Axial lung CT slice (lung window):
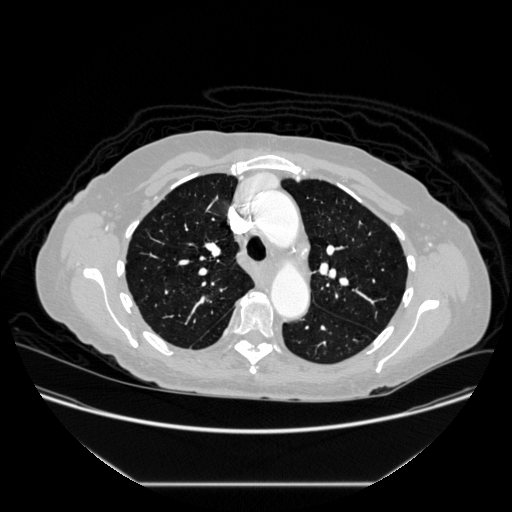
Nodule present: no